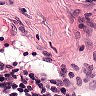
Metastatic tissue present: no